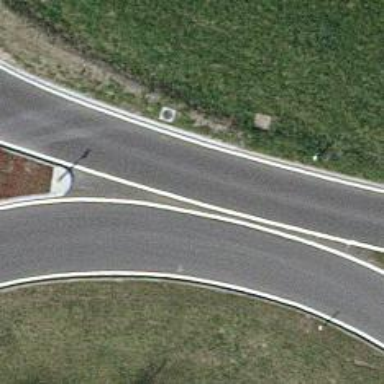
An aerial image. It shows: Secondary link road.